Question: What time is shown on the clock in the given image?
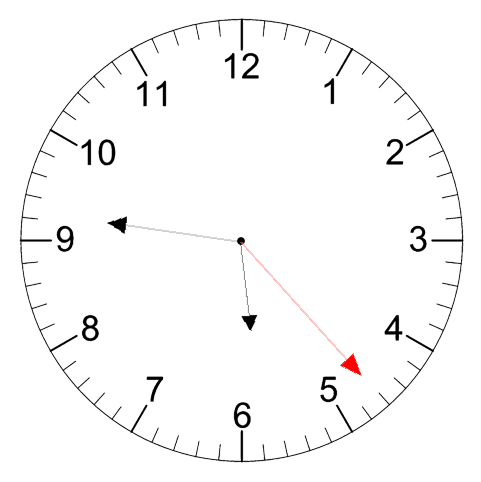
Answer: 05:46:23